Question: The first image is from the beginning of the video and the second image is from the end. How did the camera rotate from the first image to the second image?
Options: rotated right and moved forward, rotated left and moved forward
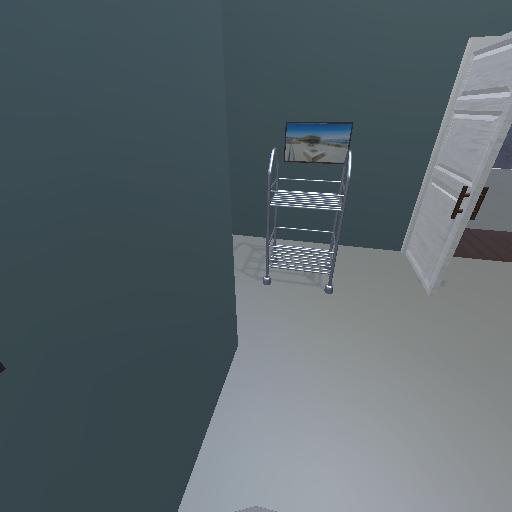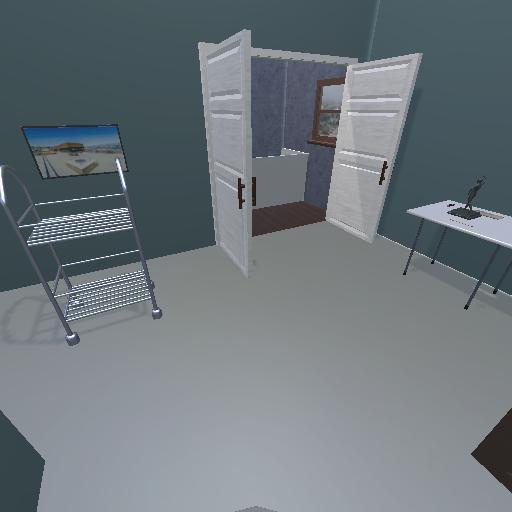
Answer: rotated right and moved forward